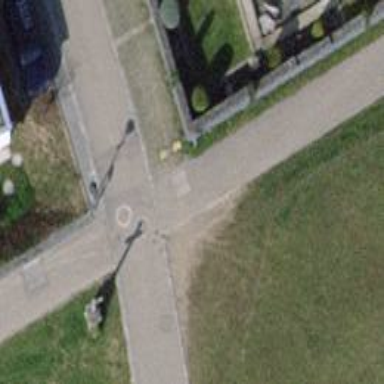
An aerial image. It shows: Unmarked road crossing.